Question: Many to Many Relationship
'''
protected override void OnModelCreating(DbModelBuilder modelBuilder)
{
modelBuilder.Entity<Company>()
.HasMany(c => c.Tags)
.WithMany(t => t.Companies)
.Map(m =>
{
m.MapLeftKey("Companyid");
m.MapRightKey("tagid");
m.ToTable("CompanyTags");
}
}
'''
Add company
'''
var company = new Company() { Name = "FooBar Inc" };
'''
Add Tag
'''
int tagId = _db.Tags.Where(x => x.Title == tag).Select(x => x.Id).SingleOrDefault();
if (tagId==0)
company.Add(new Tag { Title = tag});
else
?????? //still create a relationship in CompanyTags (companyid,tagid)
context.Companies.Add(company);
context.SaveChanges();
'''
How to configure so when a new company gets created and if the tag exits in the Tag table. Dont create the tag but still create the relationship in the CompanyTags table
UPDATE
without if condition, if user for example adds tag title dog and if it exists a new record gets created in the tag table. Instead I want no tag to be created in the tag table just in the mapping table, see screenshot below

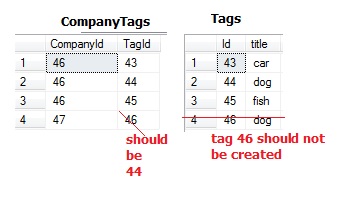
Answer: solved by implementing
'''
_db.Tags.FirstOrDefault(x => x.Title == tag)
'''
instead of doing new Tags...